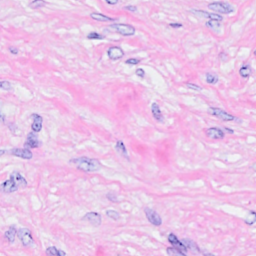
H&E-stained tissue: Breast